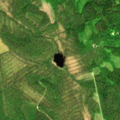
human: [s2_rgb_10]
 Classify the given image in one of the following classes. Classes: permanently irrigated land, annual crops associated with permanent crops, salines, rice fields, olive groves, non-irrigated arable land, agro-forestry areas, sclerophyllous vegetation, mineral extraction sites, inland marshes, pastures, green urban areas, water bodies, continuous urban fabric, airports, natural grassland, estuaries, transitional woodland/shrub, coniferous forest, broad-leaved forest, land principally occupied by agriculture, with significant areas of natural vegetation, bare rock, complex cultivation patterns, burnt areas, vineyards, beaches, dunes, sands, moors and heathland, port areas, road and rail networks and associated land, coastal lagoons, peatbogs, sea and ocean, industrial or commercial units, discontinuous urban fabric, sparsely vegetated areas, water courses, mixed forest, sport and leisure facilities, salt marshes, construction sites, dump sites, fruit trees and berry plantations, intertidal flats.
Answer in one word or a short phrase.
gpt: coniferous forest, mixed forest